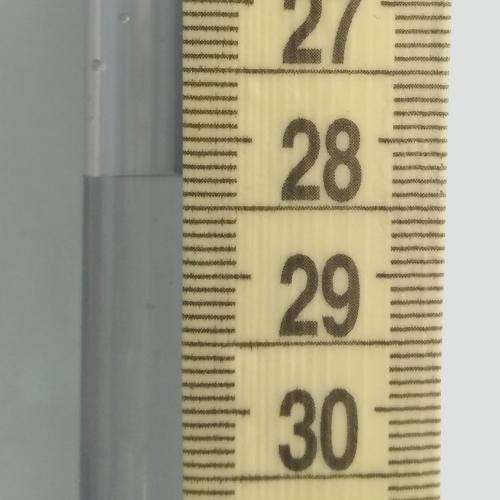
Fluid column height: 28.3 cm